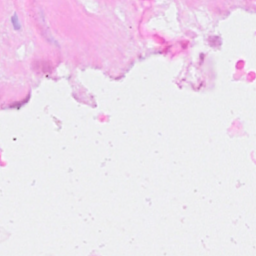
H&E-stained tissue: Breast